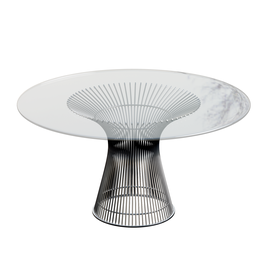
Label: furniture